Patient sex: F
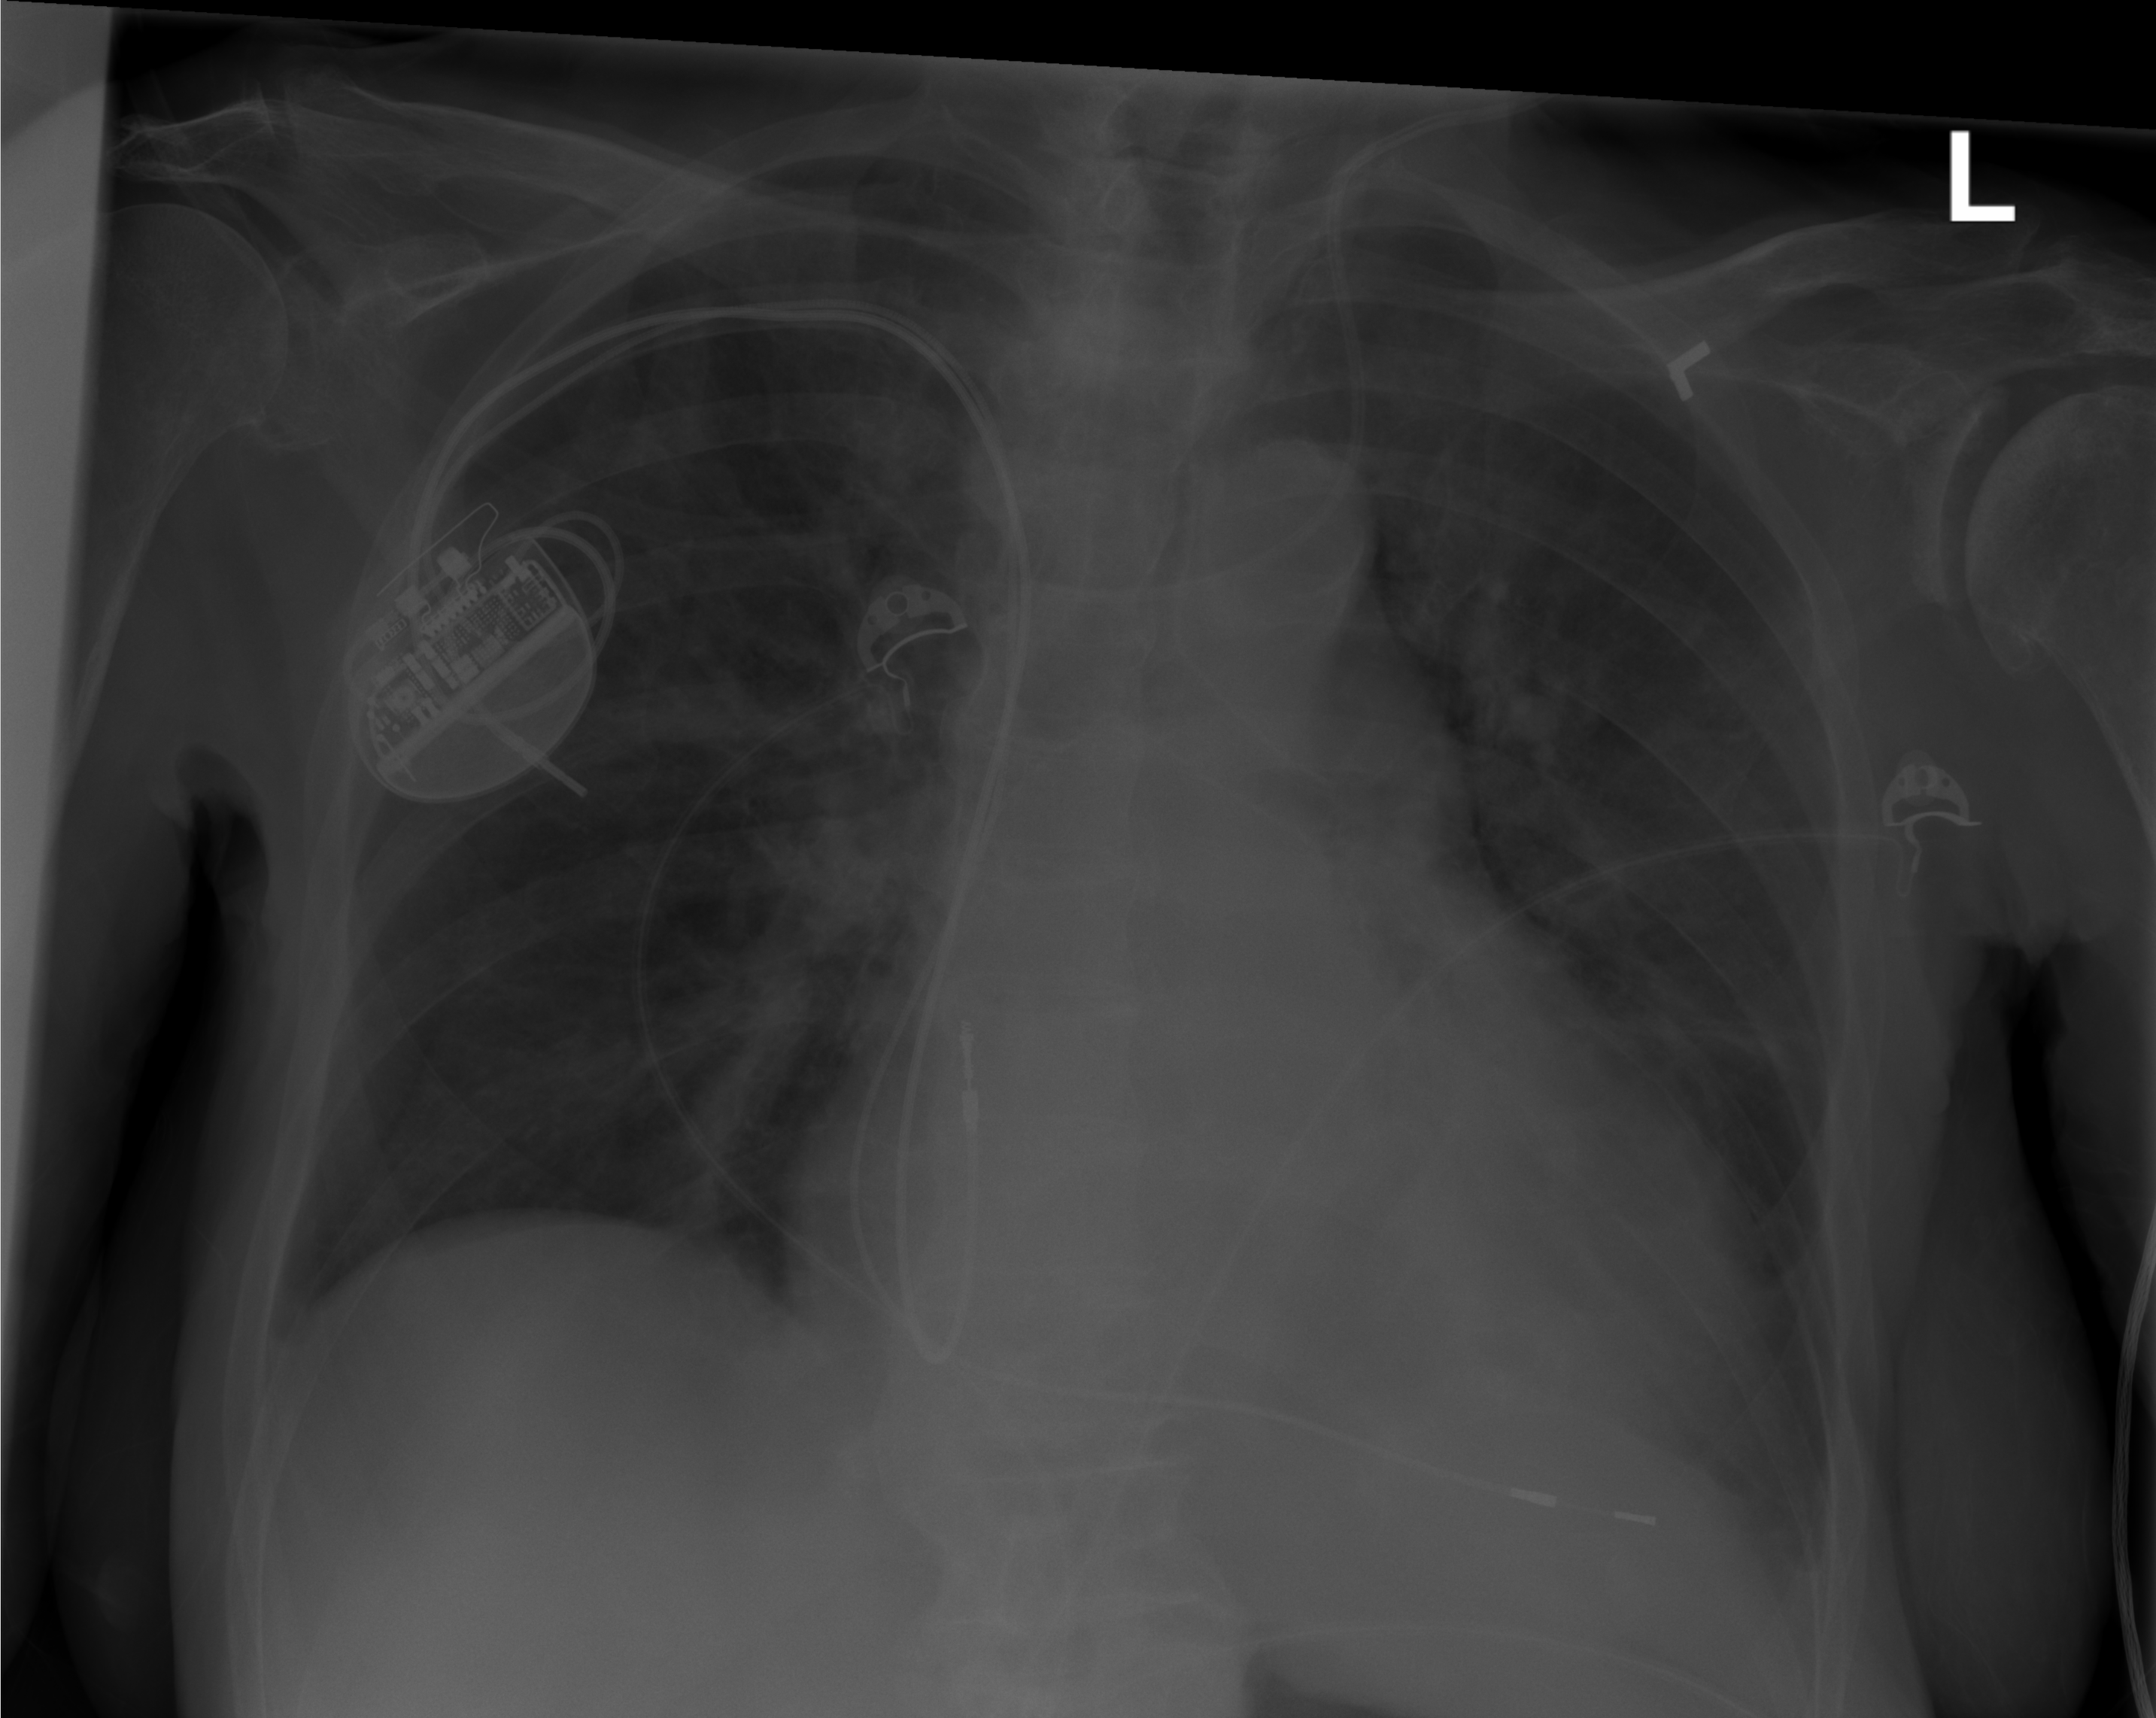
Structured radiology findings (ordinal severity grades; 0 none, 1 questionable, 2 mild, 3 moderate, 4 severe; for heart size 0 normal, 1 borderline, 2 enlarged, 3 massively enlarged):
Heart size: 2
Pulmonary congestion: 2
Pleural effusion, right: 0
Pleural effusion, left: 2
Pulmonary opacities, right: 1
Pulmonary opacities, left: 2
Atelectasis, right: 2
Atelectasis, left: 3